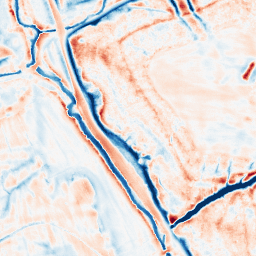
Category: edge_preserving
Decomposition family: bilateral
Decomposition parameters: d: 21
sigma_color: 25
sigma_space: 150
Upsampling method: sinc_blackman
Upsampling parameters: scale: 2
kernel_size: 16
Upsampling scale: 2